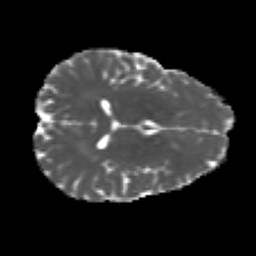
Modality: MD
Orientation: axial
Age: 28
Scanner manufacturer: siemens
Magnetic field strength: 3 T
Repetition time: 4.52 s
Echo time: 0.084 s